Question: I've been searching everywhere and trying many things myself as to how I could possibly align DIVs horizontally. I'm probably thinking this in the wrong way but I could love to recreate this inside a web browser that will fit itself to the user's browser size, and when brought down to a certain size, such as an iPhone or other smart phones, it would change to another layout.
Here is an example of what I mean.

Thanks for your help!
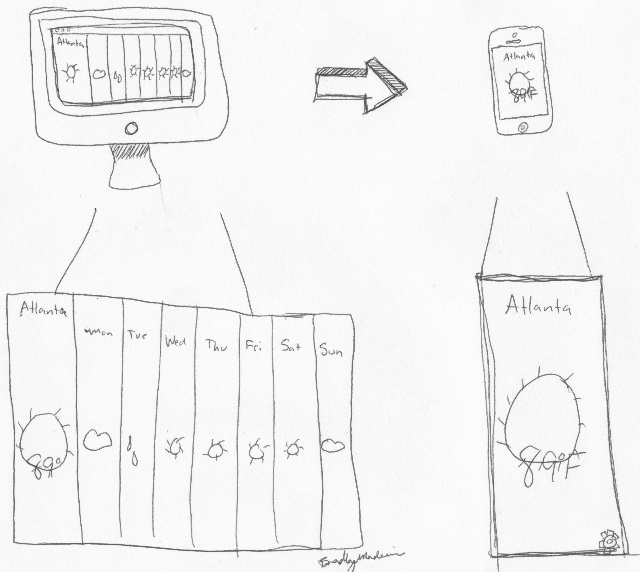
Answer: For putting divs next to each other you are going to want to use float: left;
'''
<div id=container>
<div class="section"></div>
<div class="section"></div>
<div class="section"></div>
<div class="section"></div>
</div>
'''
Then in css:
'''
#container {
width: 1000px;
}
.section {
position: relative;
float: left;
width: 248px;
border: 1px solid black;
}
'''
Here is an <URL>
If you want things to be responsive there are a couple different options depending on what you want to do. The most effective way is probably to look in to the @media tag. <URL>
Here is another example where the divs will automatically scale to the browser width.
<URL>